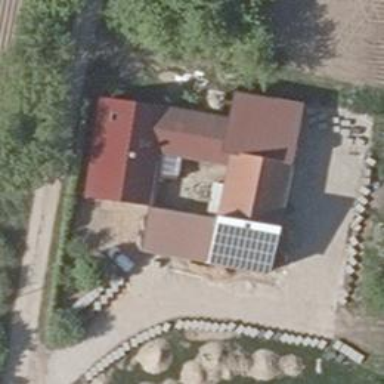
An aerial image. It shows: Small solar photovoltaic panel generator is producing electricity.